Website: macys
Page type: customer-info-address
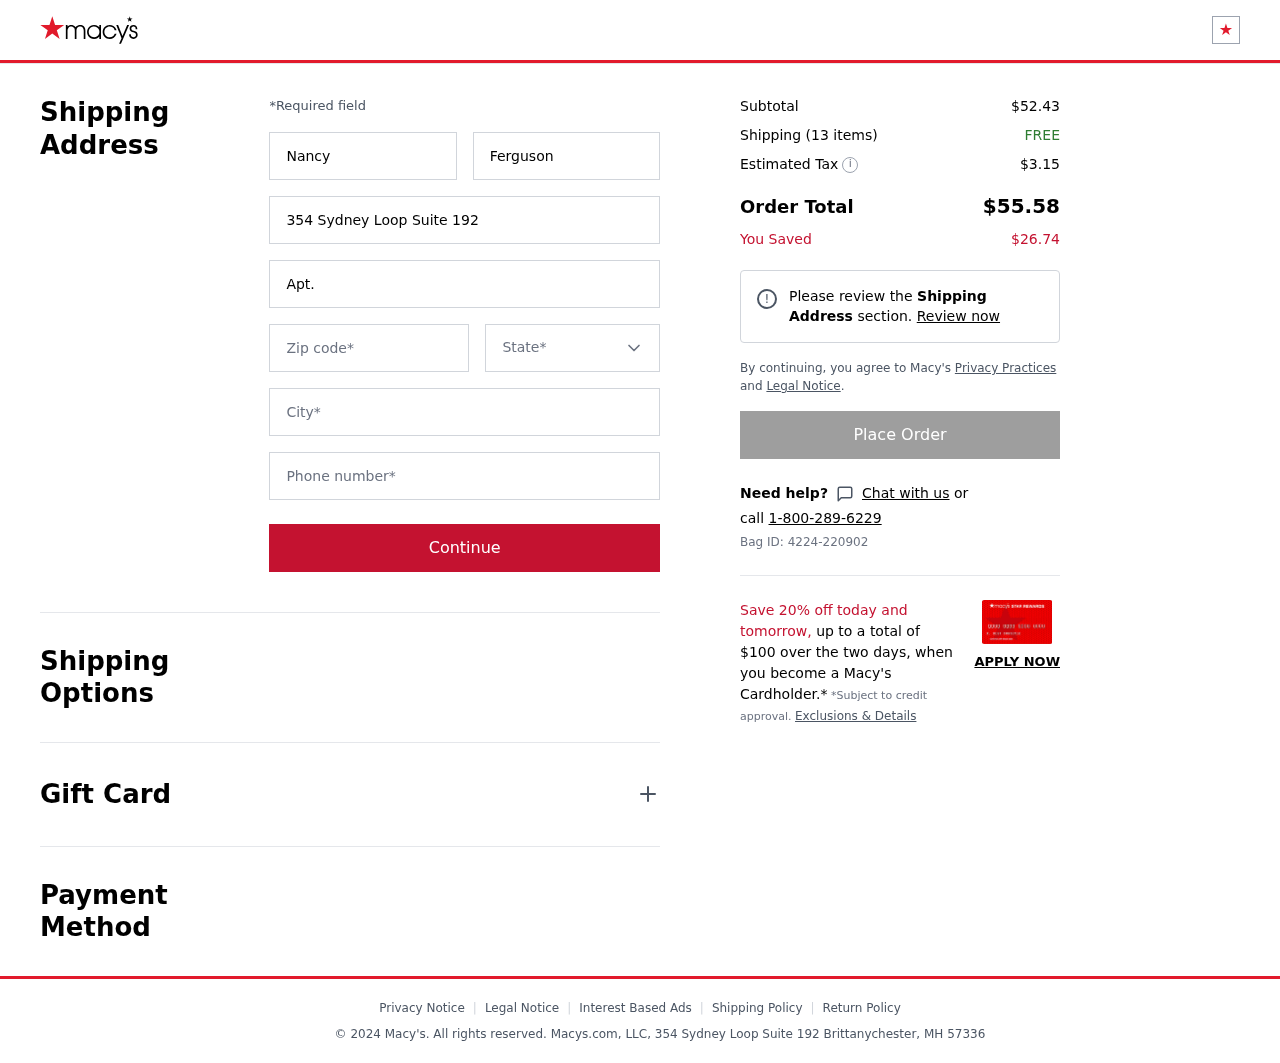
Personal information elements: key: PII_CITY
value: Brittanychester
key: PII_FIRSTNAME
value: Nancy
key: PII_LASTNAME
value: Ferguson
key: PII_PHONE
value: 4735555990
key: PII_POSTCODE
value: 57336
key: PII_STATE
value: MH
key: PII_STREET
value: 354 Sydney Loop Suite 192
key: PII_STREET2
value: Apt. 020
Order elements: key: ORDER_SUBTOTAL
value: $52.43
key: ORDER_NUM_ITEMS
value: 13
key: ORDER_SHIPPING_COST
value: FREE
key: ORDER_TAX
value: $3.15
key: ORDER_TOTAL
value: $55.58
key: ORDER_SAVINGS
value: $26.74
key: ORDER_BAG_ID
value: Bag ID: 4224-220902